Interaction volume radius: 5 \u00c5
Interaction volume height: 30 \u00c5
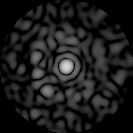
Disorder parameter: 0.8285